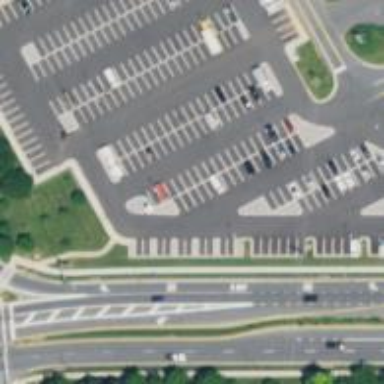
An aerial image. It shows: Parking space.